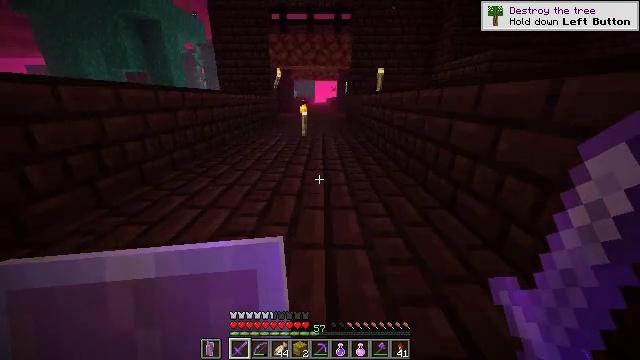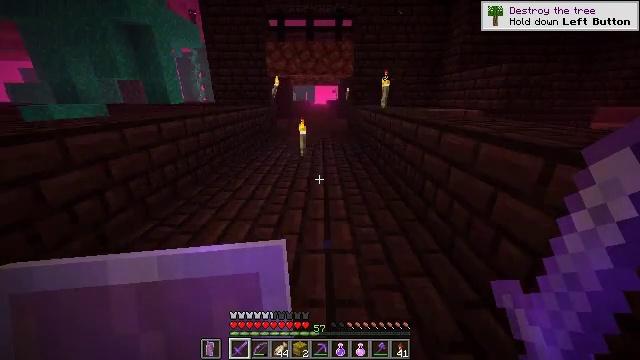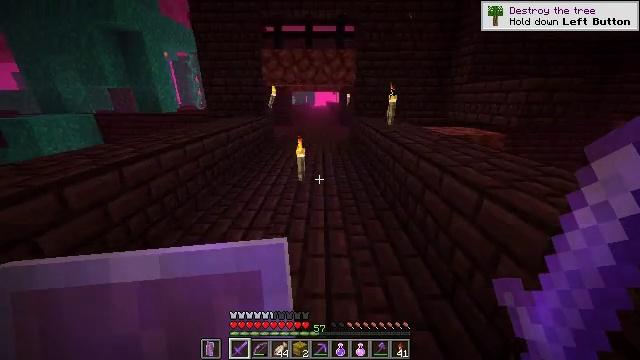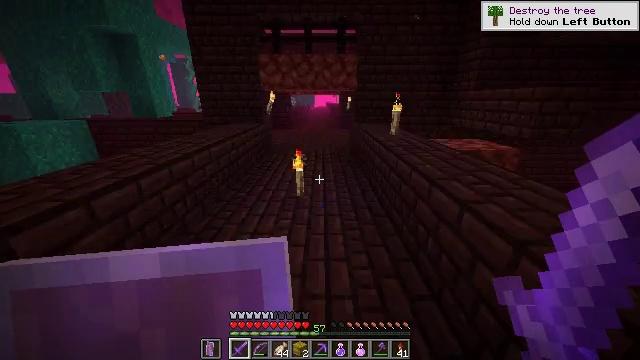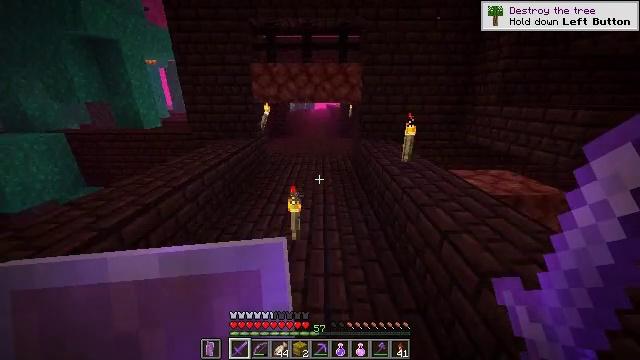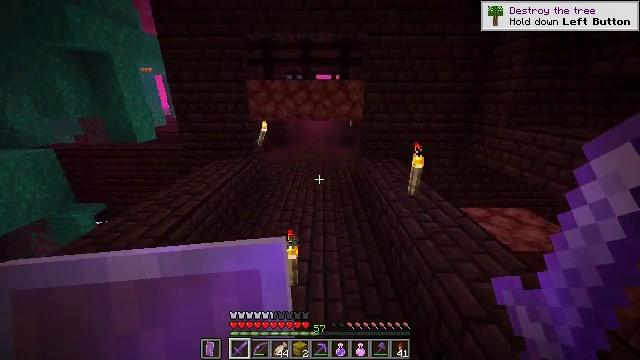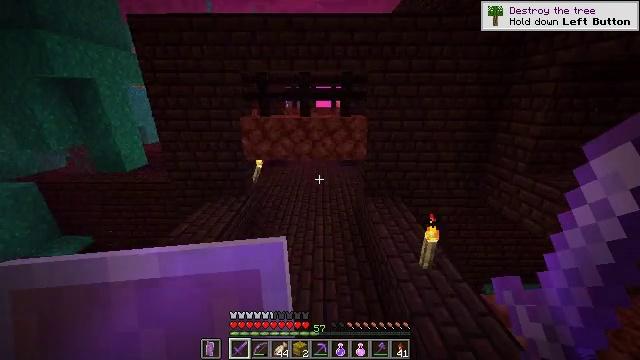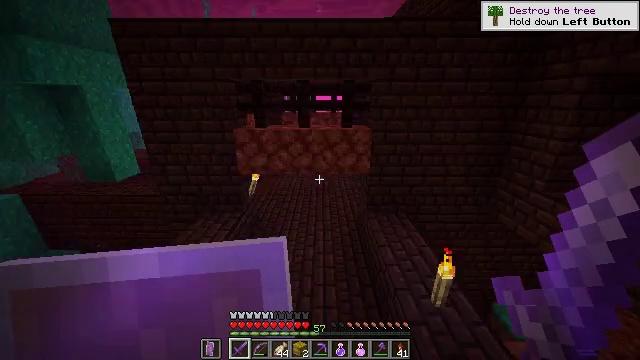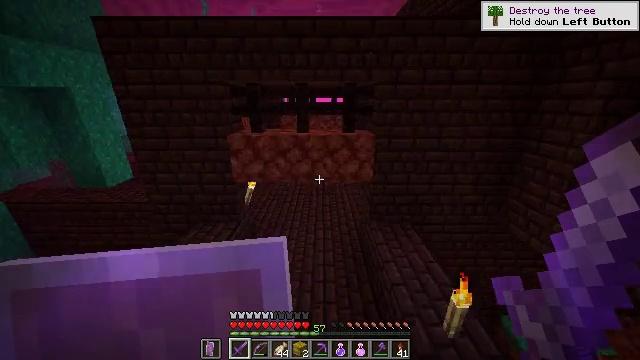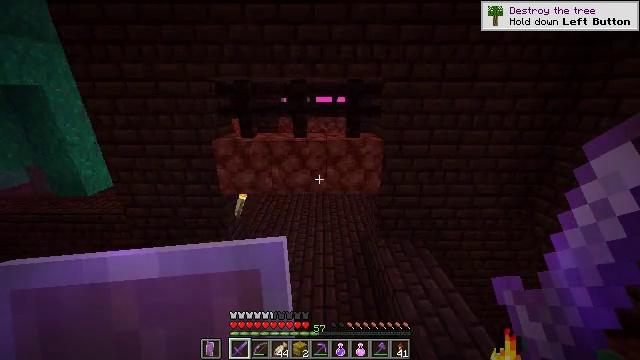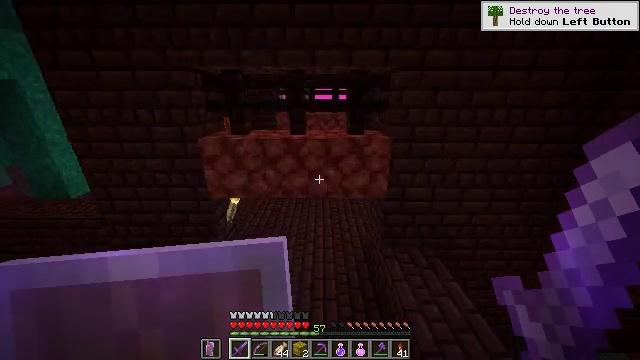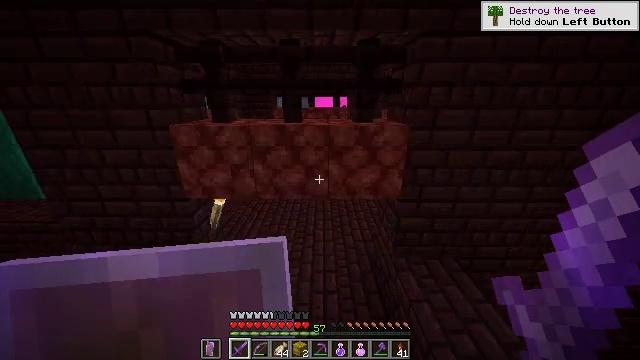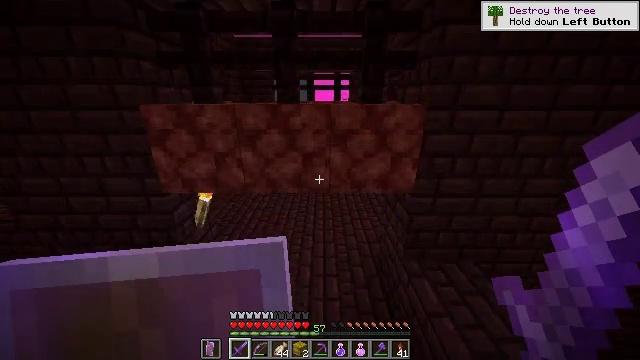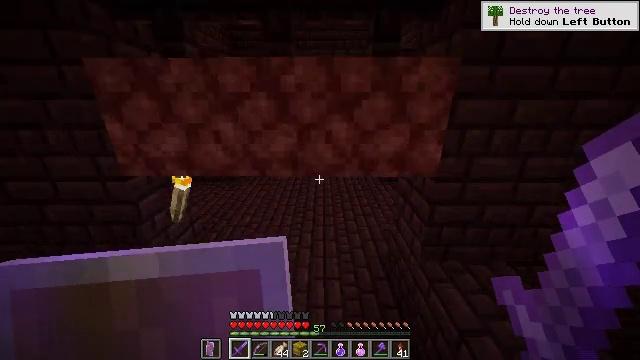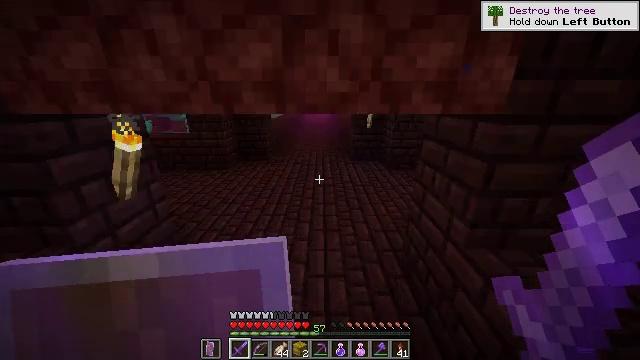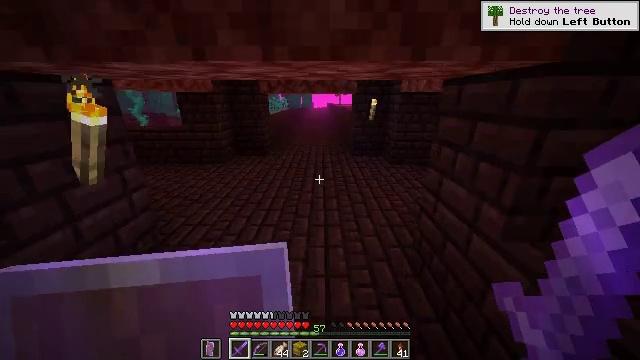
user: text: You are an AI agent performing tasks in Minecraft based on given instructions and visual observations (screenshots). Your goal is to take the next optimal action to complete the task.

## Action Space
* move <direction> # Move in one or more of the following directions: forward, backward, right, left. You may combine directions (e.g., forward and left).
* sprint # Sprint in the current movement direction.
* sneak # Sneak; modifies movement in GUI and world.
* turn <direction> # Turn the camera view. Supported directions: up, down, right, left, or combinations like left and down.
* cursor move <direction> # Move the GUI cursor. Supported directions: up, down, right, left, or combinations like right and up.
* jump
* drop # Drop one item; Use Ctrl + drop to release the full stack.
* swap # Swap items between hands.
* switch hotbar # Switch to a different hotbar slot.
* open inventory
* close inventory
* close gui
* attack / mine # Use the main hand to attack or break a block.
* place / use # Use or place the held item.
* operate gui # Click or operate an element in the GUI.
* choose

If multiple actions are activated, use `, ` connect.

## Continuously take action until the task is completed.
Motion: motion action
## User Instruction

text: Harvest the warped wart block in the Nether.
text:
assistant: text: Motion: move forward, sprint, jump
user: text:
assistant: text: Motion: move forward, sprint, jump
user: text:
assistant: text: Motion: move forward, sprint, jump
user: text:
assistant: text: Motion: move forward, sprint, jump
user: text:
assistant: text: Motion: move forward, sprint, jump
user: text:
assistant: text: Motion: move forward, sprint, jump
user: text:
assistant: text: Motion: move forward, sprint
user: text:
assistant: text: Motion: move forward, sprint
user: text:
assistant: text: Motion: move forward, sprint
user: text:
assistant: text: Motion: move forward, sprint
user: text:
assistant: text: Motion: move forward, sprint
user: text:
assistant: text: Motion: move forward, sprint
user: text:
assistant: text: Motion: move forward, sprint
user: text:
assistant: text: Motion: move forward, sprint
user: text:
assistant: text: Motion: move forward, sprint
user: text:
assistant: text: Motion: move forward, sprint
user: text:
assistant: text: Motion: move forward, sprint
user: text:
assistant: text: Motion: move forward, sprint
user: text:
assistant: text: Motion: move forward, sprint
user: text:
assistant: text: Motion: move forward, sprint
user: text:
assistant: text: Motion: move forward, sprint
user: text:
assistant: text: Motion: move forward, sprint
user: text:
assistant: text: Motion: move forward, sprint
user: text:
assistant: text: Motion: move forward, sprint
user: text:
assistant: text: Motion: move forward, sprint
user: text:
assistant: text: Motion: move forward, sprint
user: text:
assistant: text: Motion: move forward, sprint
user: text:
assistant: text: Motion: move forward, sprint
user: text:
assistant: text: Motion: move forward, sprint
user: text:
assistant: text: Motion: move forward, sprint